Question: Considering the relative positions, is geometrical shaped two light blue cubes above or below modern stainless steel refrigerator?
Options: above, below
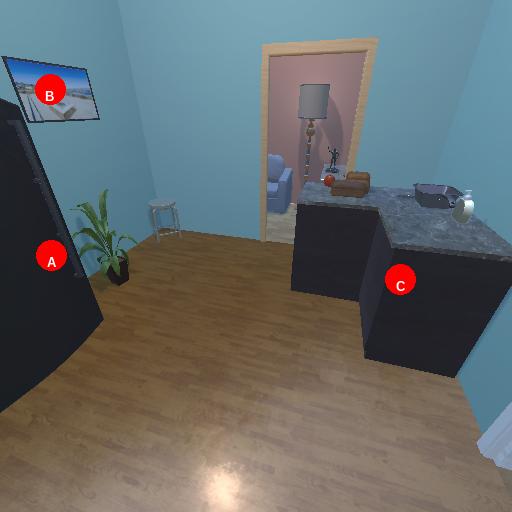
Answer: above